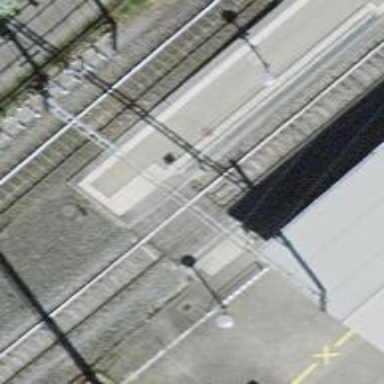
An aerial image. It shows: Crossing for the railway.